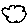
Label: cloud